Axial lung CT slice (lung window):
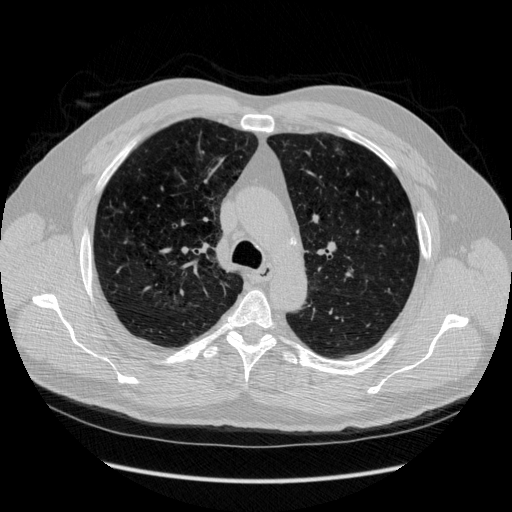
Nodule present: no